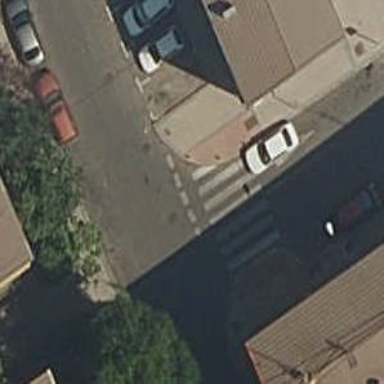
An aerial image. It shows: Uncontrolled crossing on the road.